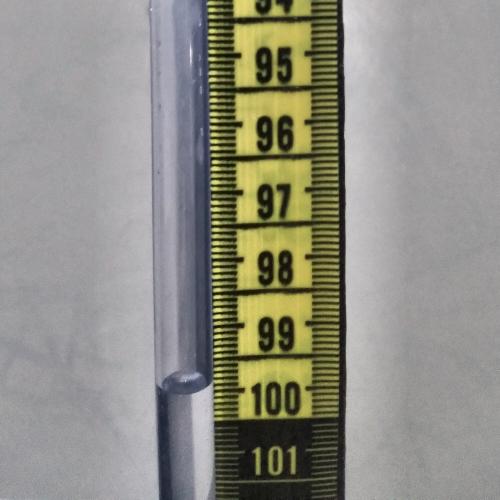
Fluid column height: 99.9 cm